Aerial crown-view tile of a tropical tree (Barro Colorado Island, Panama), acquired 20250217:
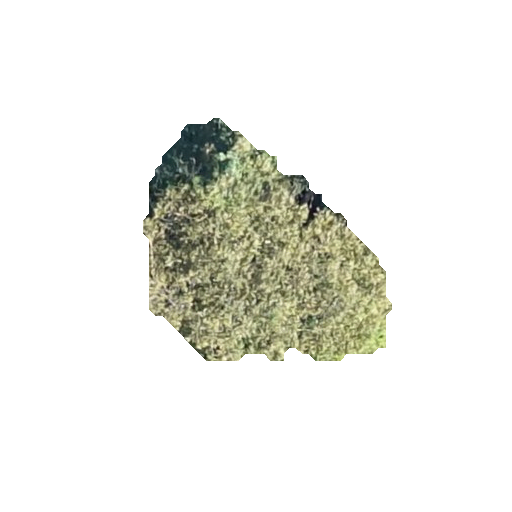
Species: Dipteryx oleifera
GBIF accepted scientific name: Dipteryx oleifera
Crown area: 61.326 m²